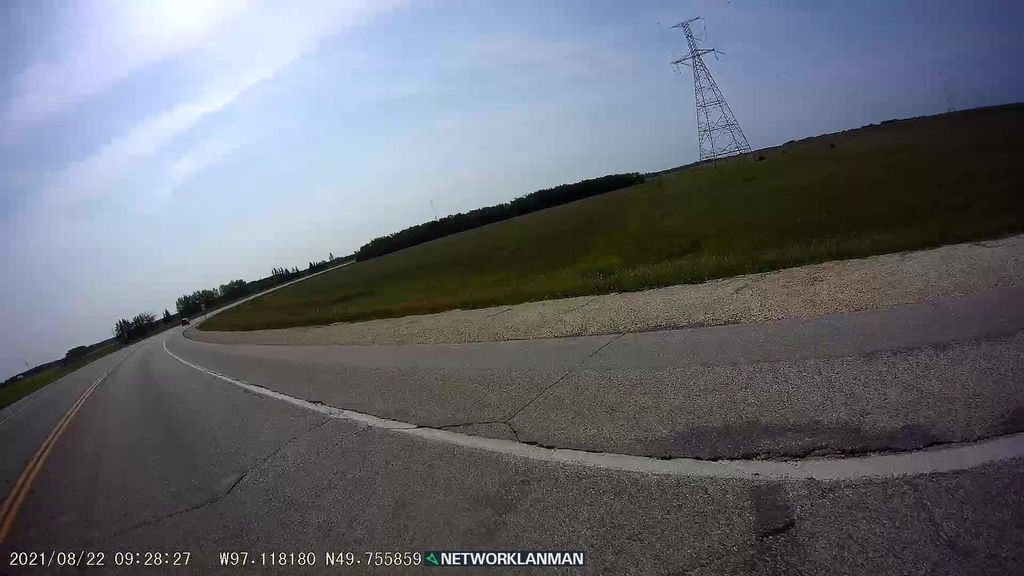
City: winnipeg